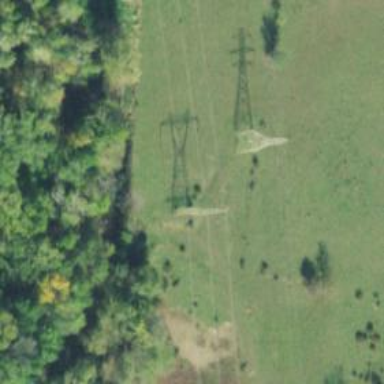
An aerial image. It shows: Lattice structure tower used for power transmission.